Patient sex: M
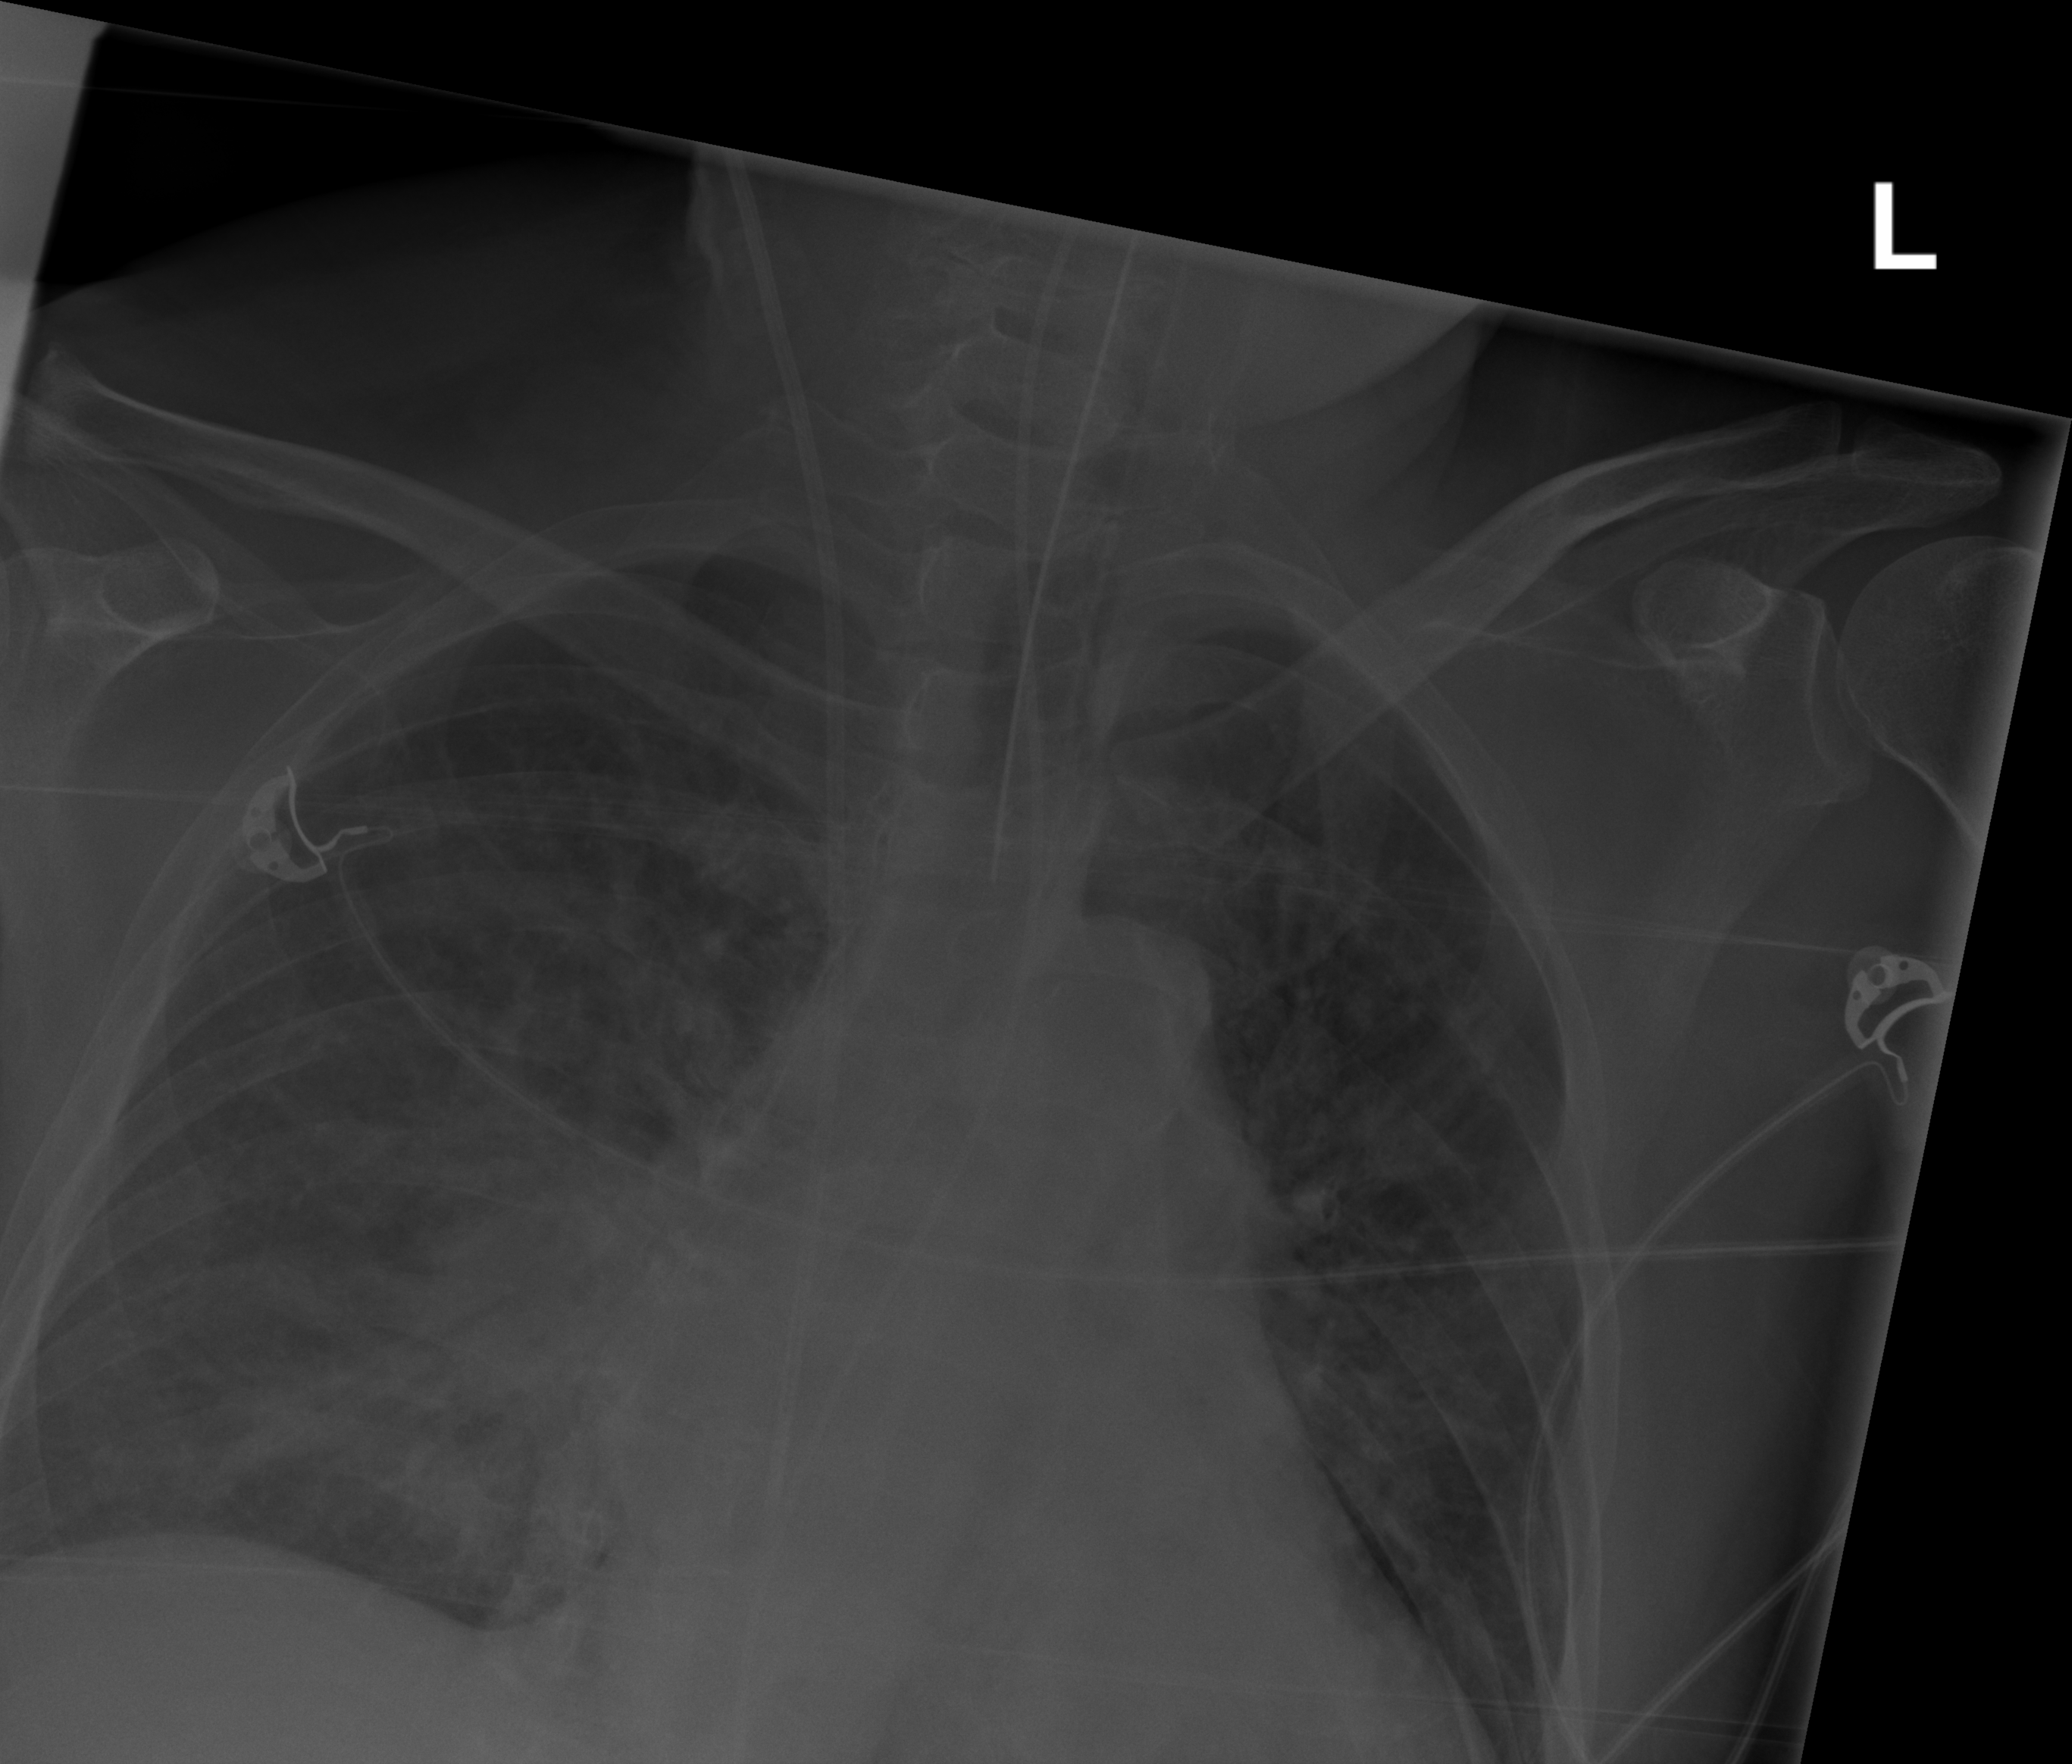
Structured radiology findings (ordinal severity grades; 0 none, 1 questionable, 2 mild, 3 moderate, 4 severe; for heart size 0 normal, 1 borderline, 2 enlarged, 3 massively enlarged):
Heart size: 0
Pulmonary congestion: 0
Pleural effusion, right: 0
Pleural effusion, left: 0
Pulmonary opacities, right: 3
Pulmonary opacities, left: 0
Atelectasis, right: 2
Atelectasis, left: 0